Question:
How can I mask Mobile Starting digits in Android EdiiText.
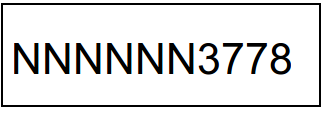
Answer: make a class like this
'''
public class ChangeTransformationMethod extends PasswordTransformationMethod {
@Override
public CharSequence getTransformation(CharSequence source, View view) {
return new PasswordCharSequence(source);
}
private class PasswordCharSequence implements CharSequence {
private CharSequence mSource;
public PasswordCharSequence(CharSequence source) {
mSource = source;
}
public char charAt(int index) {
if(index <=5)
return 'N';
else
return mSource.charAt(index);
}
public int length() {
return mSource.length();
}
public CharSequence subSequence(int start, int end) {
return mSource.subSequence(start, end);
}
}
}
'''
then set it on your EditText like this:
'''
editText.setTransformationMethod(new ChangeTransformationMethod());
'''